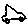
Label: car